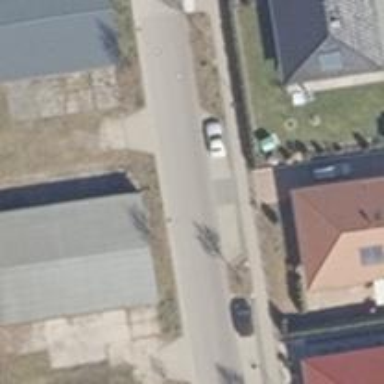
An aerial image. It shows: Garage building.